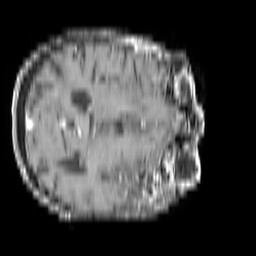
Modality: T1w
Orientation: axial
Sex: female
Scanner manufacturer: philips
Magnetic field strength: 1.5 T
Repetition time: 0.1865 s
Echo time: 0.001849 s